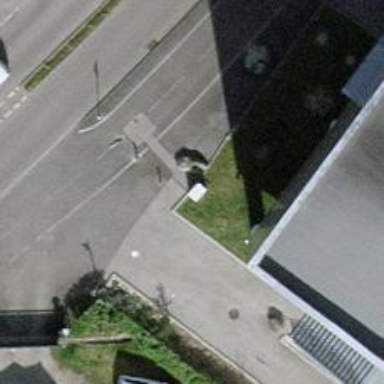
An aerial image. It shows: Beige gas street cabinet.